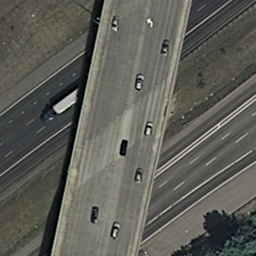
Label: overpass